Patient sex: M
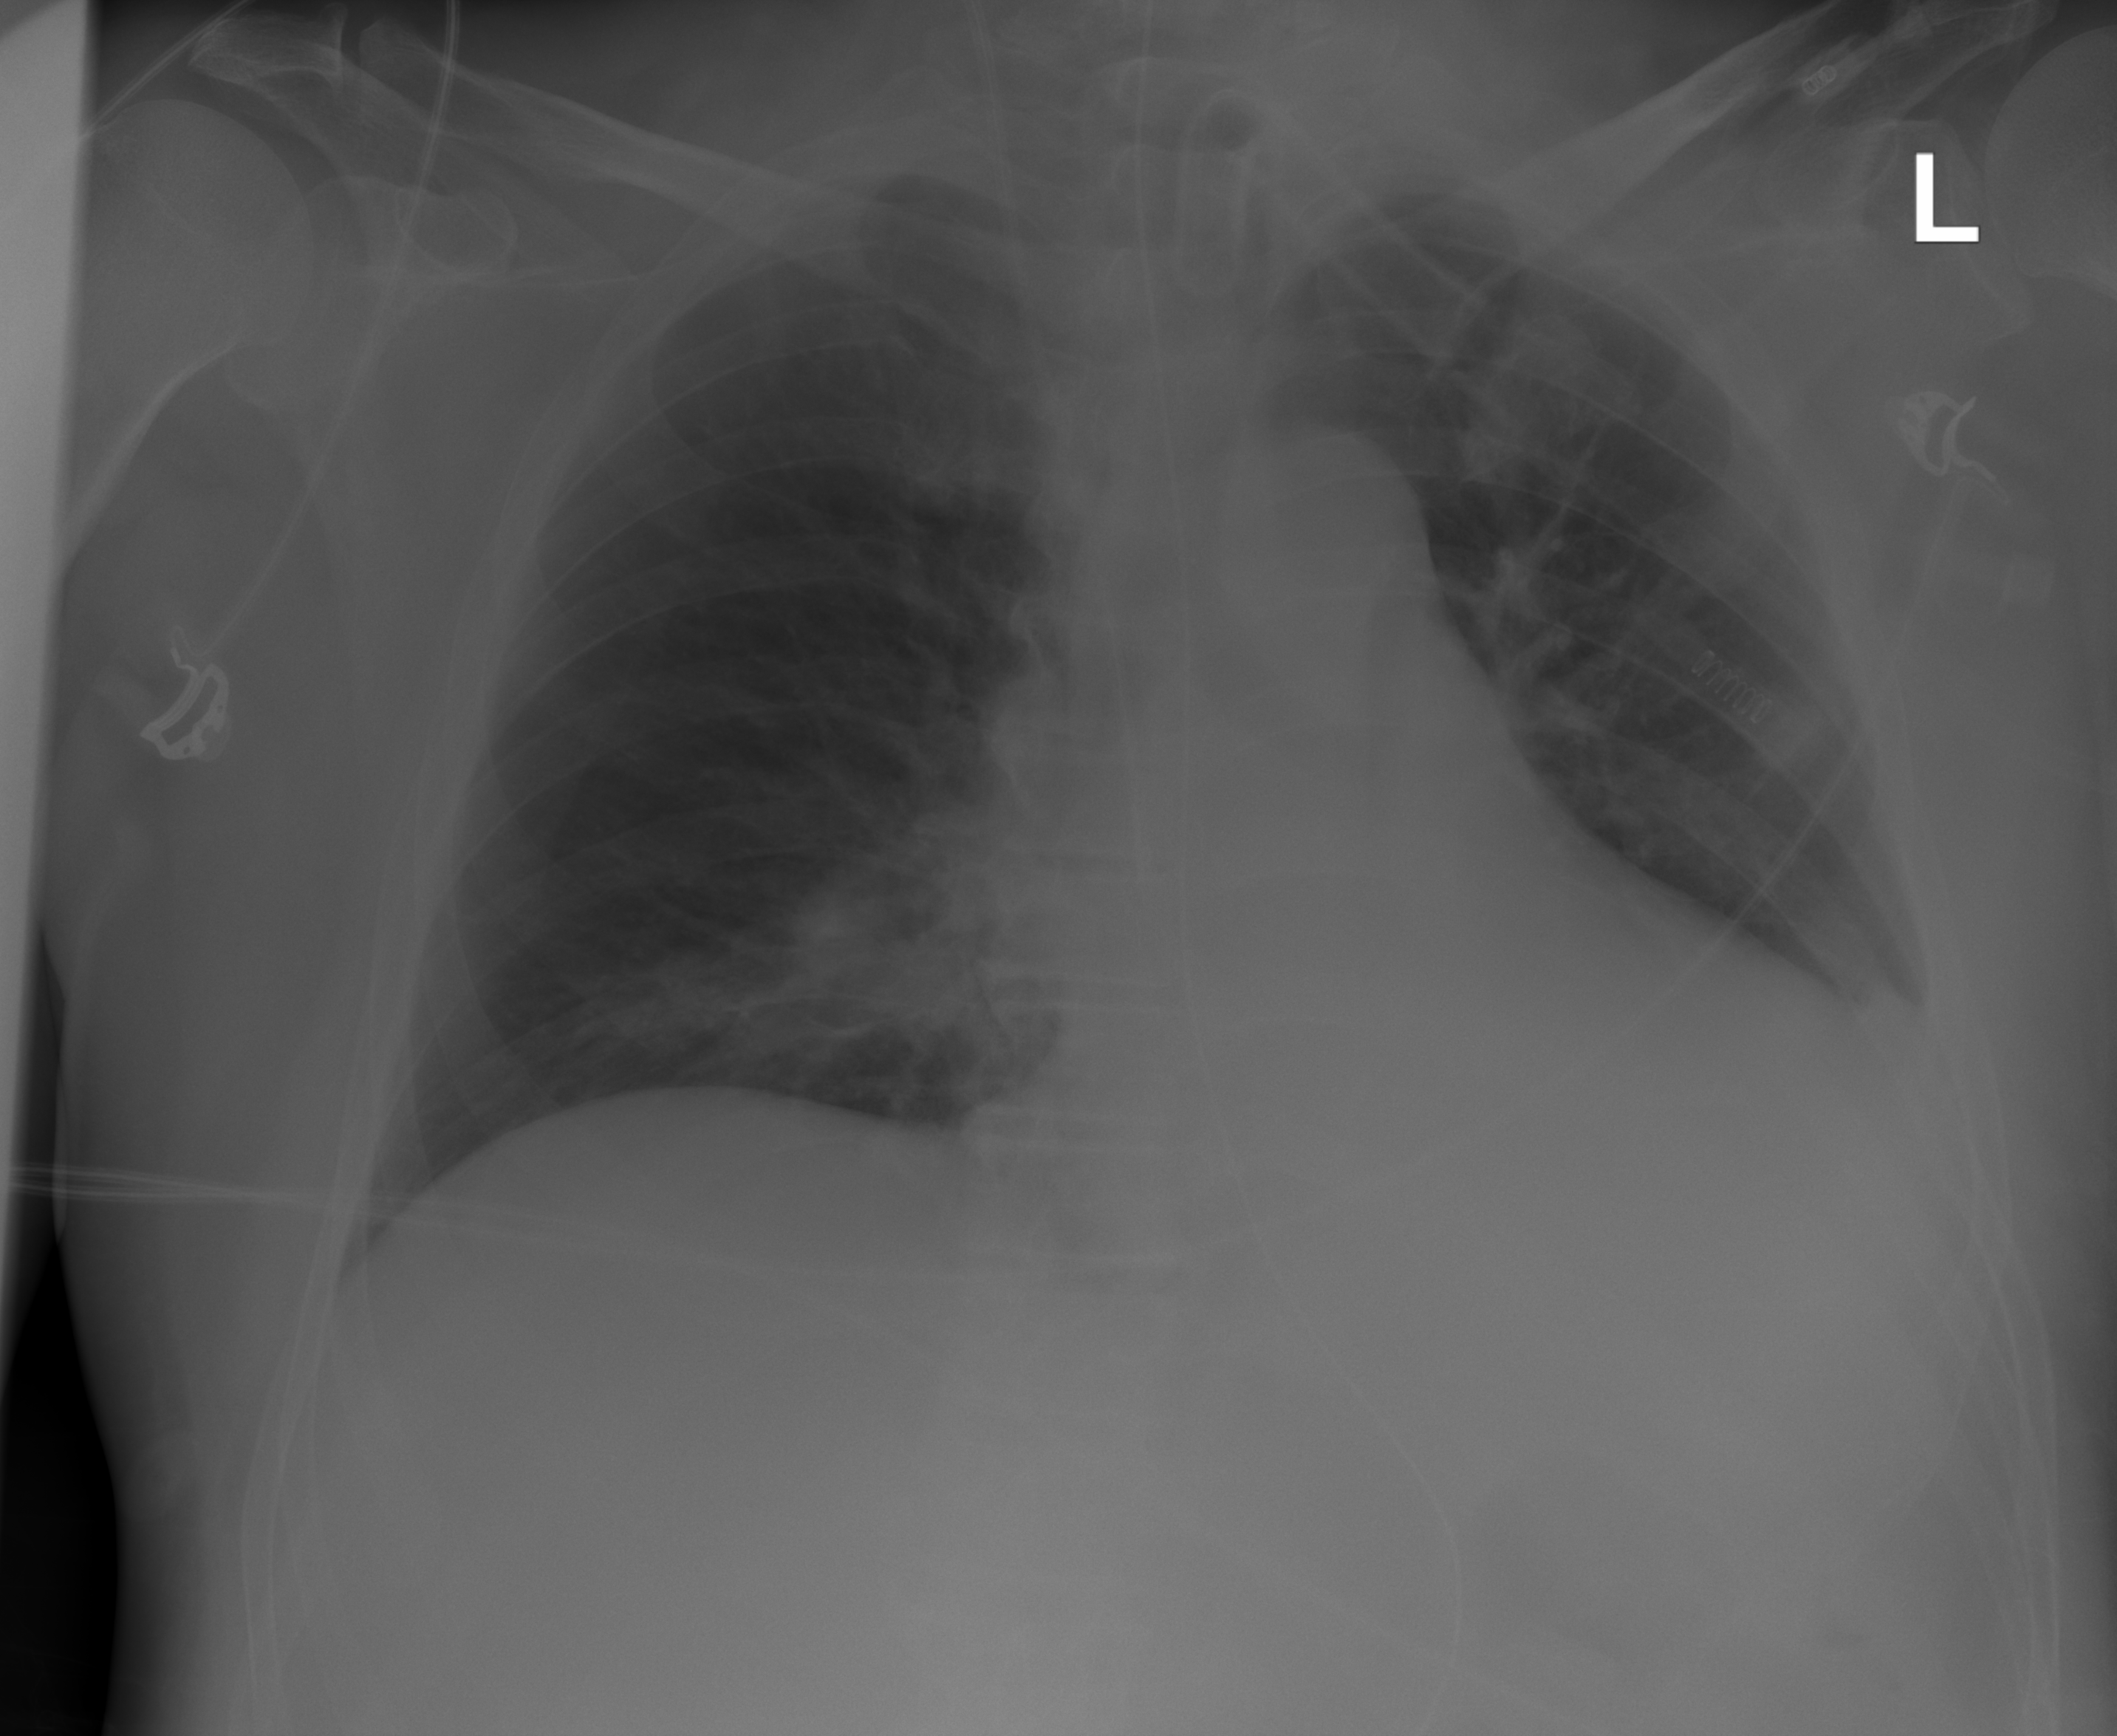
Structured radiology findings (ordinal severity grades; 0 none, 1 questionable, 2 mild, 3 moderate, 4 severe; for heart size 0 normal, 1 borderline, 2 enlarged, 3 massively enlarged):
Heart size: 1
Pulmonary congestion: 0
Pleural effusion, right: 0
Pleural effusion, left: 1
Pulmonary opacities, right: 1
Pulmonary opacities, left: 1
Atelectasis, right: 2
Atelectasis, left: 4